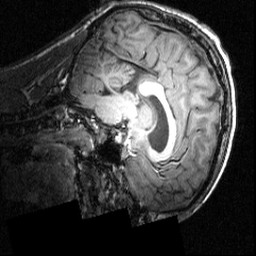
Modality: T1w
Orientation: sagittal
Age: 12
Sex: male
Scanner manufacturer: siemens
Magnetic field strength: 3.951 T
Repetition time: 1.5 s
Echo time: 0.00335 s